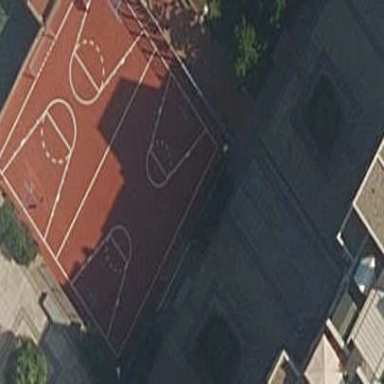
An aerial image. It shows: Basketball court located in leisure land pitch.